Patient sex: M
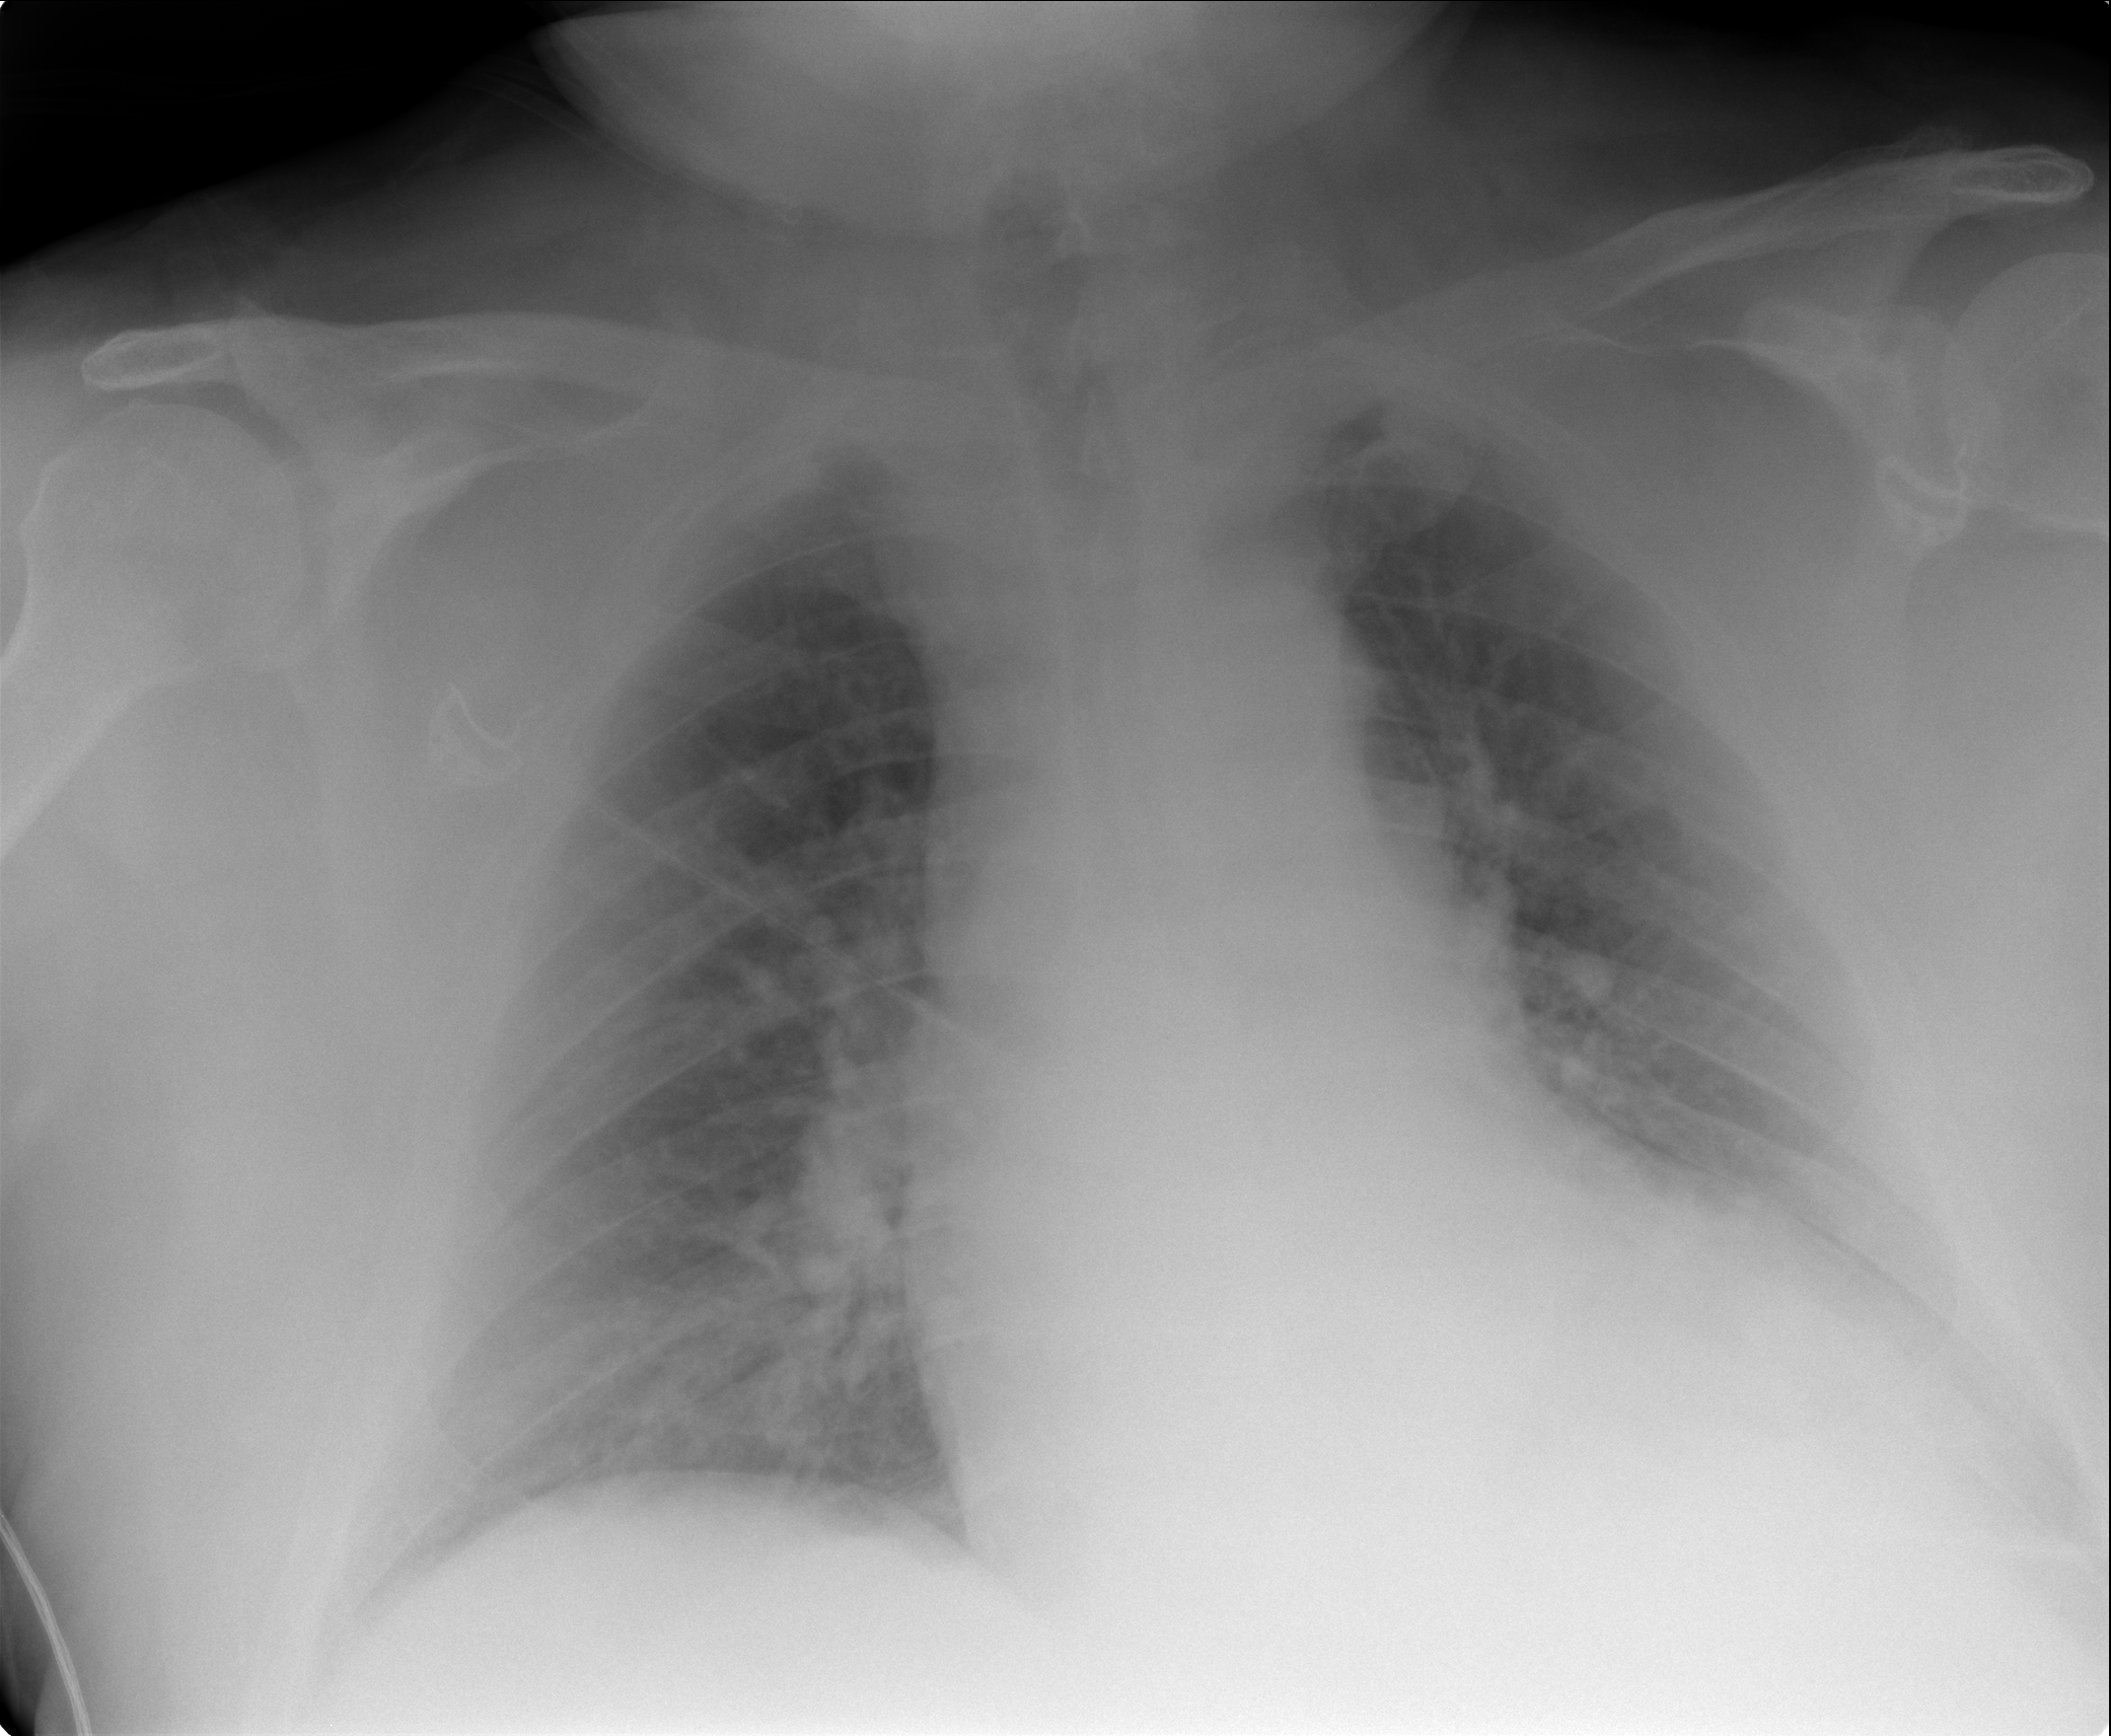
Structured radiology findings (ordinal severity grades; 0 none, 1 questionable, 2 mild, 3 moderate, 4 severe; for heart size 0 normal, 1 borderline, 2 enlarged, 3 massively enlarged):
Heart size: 2
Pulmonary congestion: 2
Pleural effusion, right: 0
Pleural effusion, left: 1
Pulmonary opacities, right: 0
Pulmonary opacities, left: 0
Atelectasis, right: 0
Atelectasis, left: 0